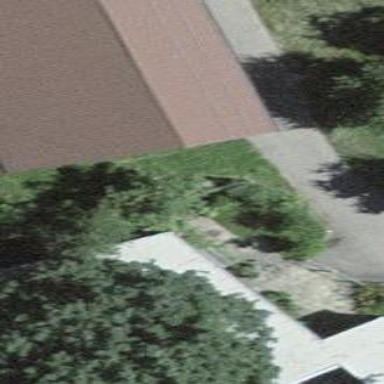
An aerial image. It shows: Residential building.